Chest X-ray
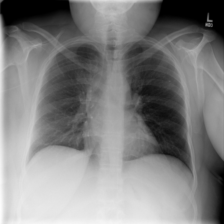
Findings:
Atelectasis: negative
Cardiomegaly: negative
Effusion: negative
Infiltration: negative
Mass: negative
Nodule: negative
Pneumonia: negative
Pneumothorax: negative
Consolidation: negative
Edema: negative
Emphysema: negative
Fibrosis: negative
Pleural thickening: negative
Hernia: negative